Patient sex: M
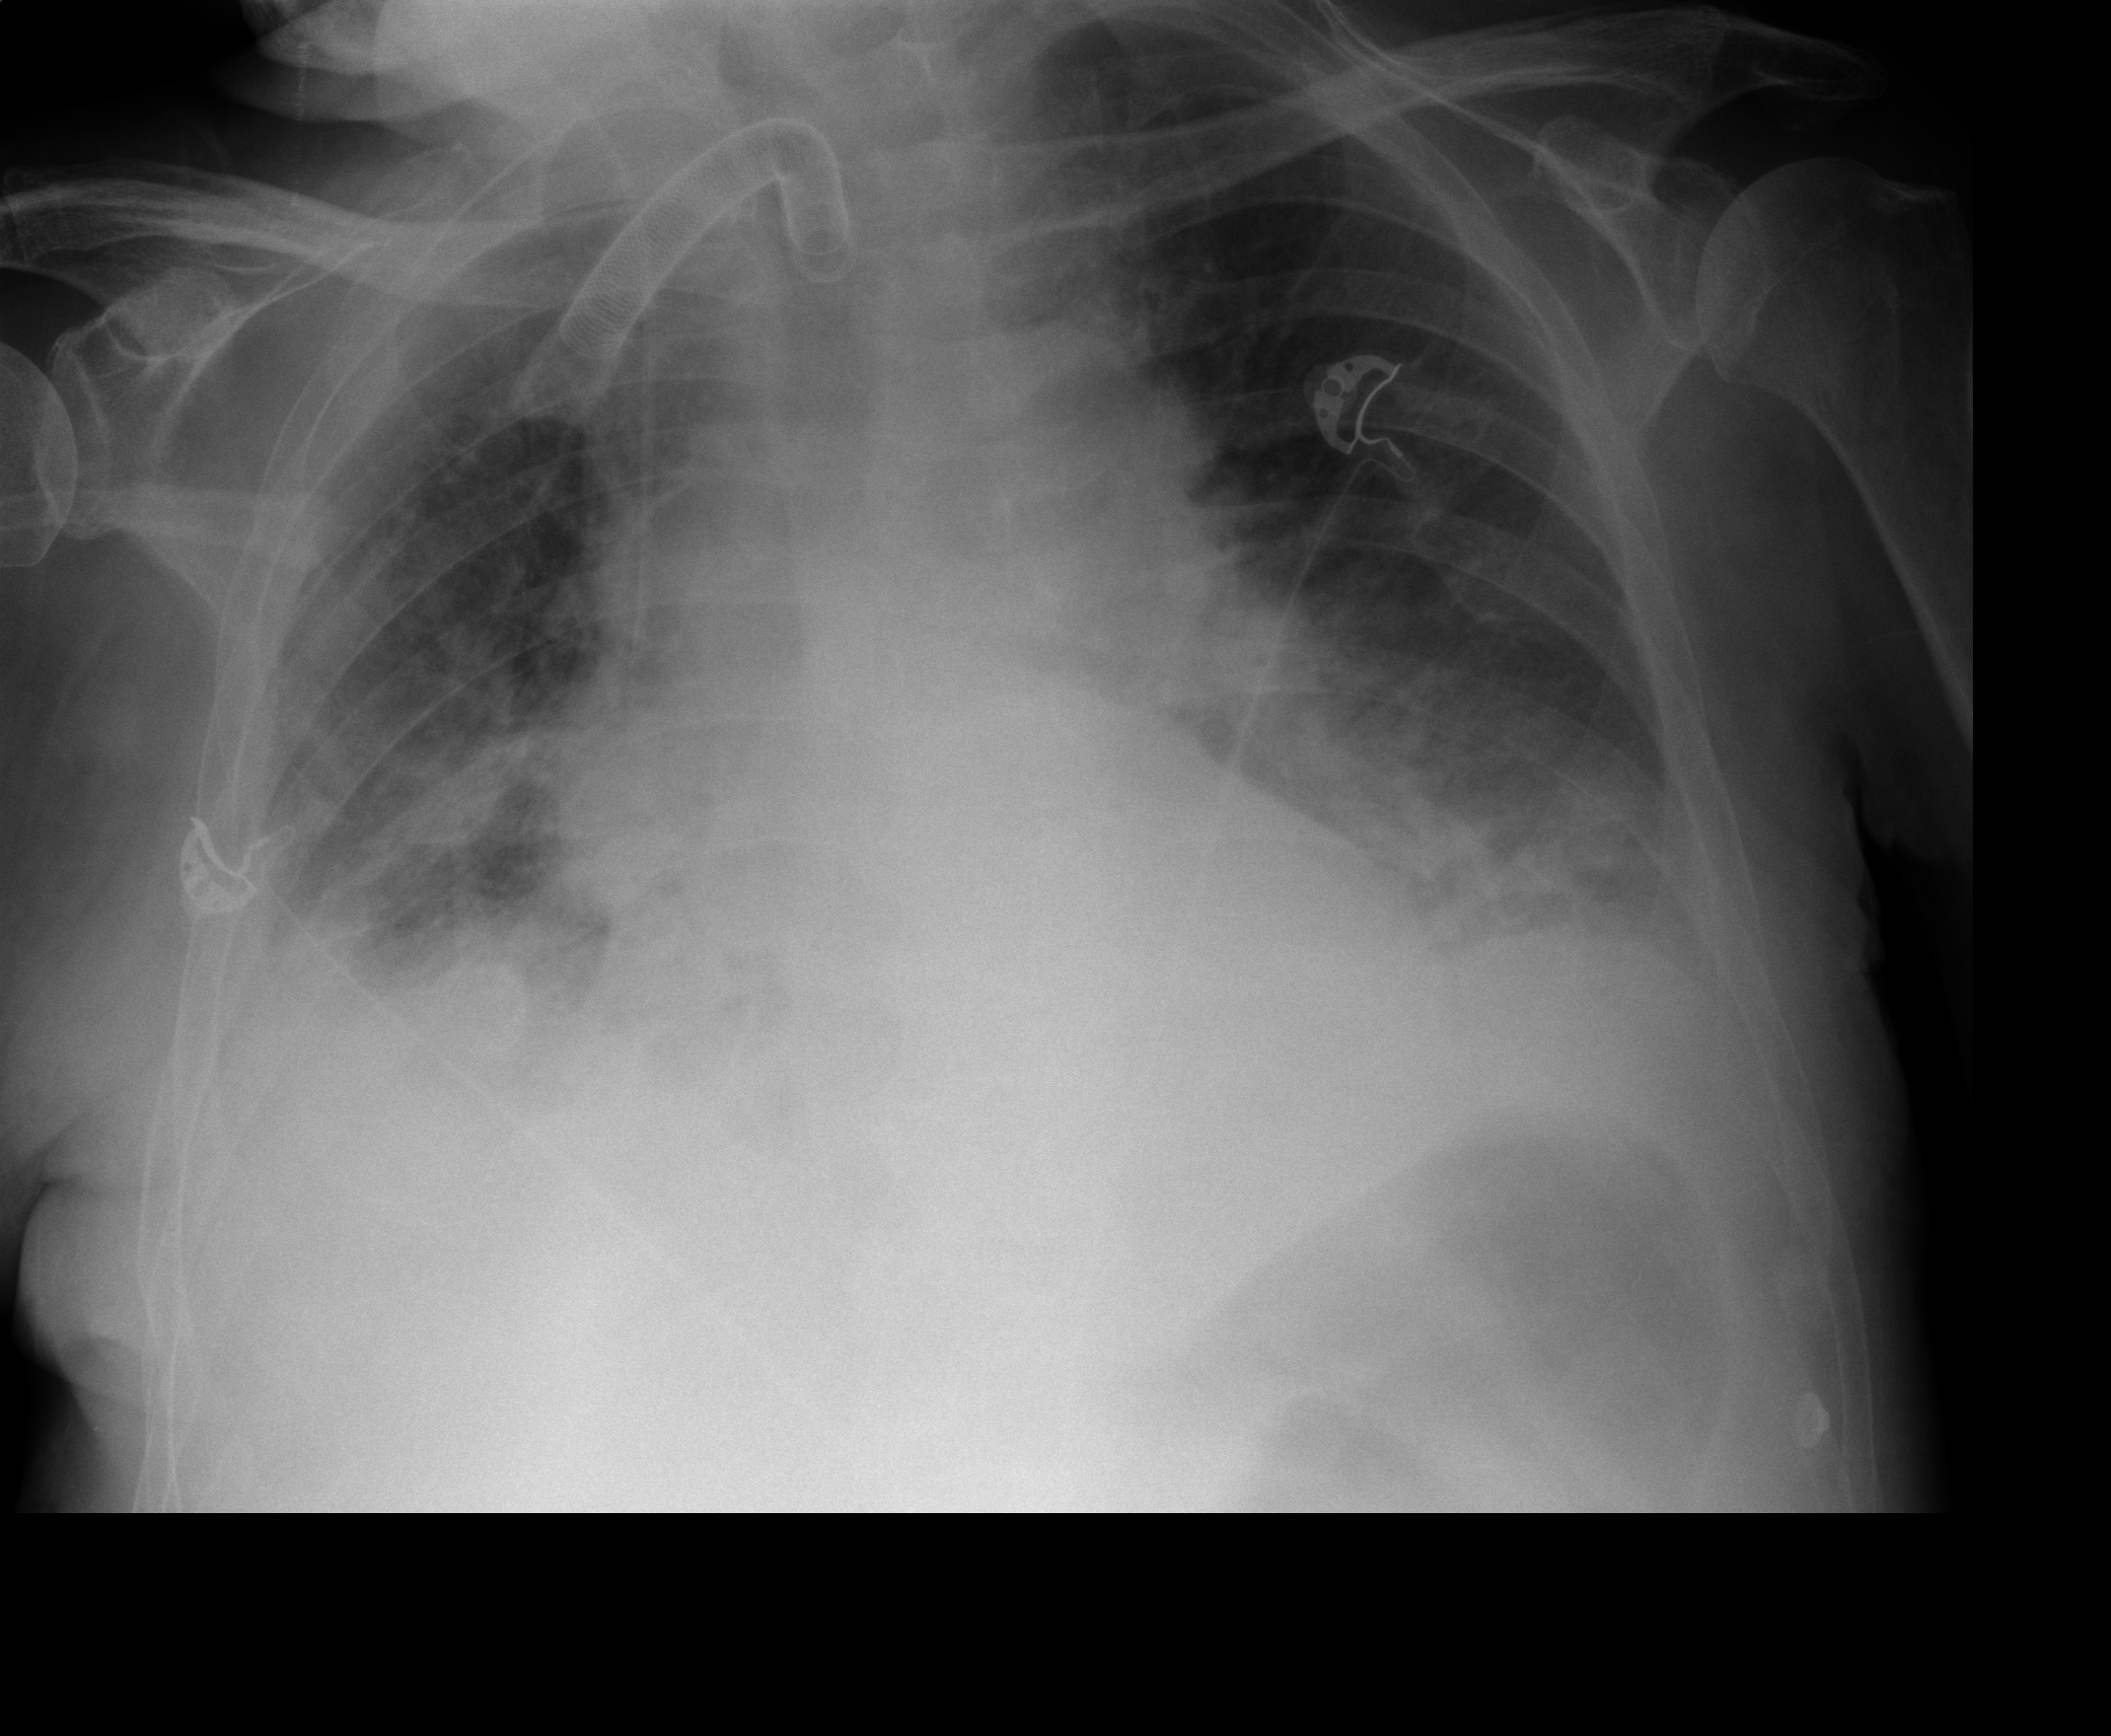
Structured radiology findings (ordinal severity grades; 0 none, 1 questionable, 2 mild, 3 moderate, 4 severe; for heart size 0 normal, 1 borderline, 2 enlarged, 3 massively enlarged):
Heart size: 1
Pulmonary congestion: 3
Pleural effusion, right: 3
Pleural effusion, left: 2
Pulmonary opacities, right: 3
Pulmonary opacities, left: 3
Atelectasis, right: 3
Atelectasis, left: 2